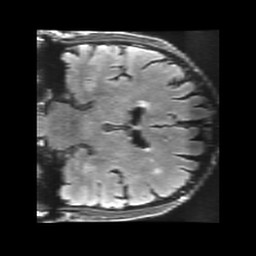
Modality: FLAIR
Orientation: coronal
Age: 76
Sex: male
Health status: healthy
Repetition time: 12 s
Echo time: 0.09782 s